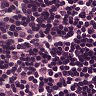
Metastatic tissue present: no